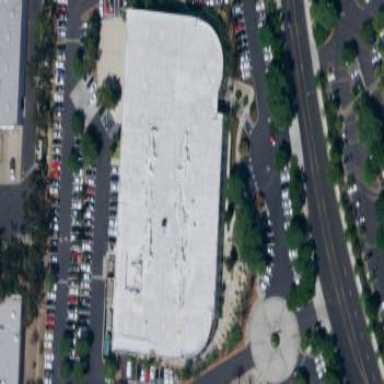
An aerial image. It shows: Industrial office building.